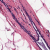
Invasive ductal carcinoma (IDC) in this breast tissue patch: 0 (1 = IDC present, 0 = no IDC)